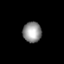
Tissue: lung
Cell type: Endothelial cells
Senescence score: 0.6383
Nuclear area (px): 375
Mean DAPI intensity: 148.128